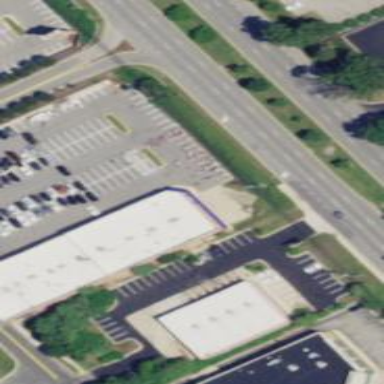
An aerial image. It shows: Commercial building.